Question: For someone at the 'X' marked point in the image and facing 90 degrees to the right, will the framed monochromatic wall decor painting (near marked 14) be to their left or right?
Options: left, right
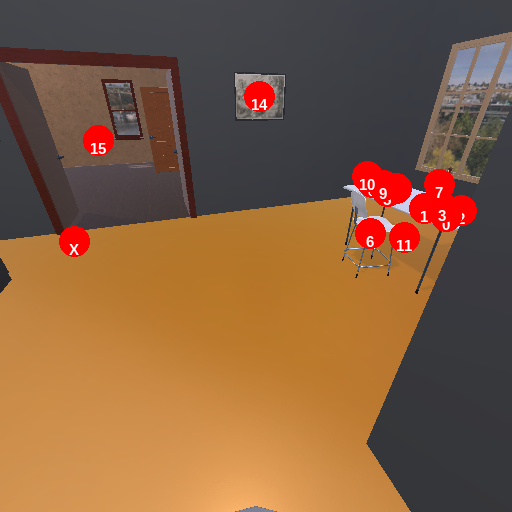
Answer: left